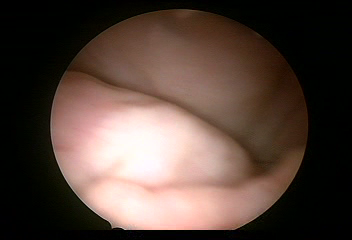
Modality: WLC
Class: Normal mucosa
Bladder cancer association: No